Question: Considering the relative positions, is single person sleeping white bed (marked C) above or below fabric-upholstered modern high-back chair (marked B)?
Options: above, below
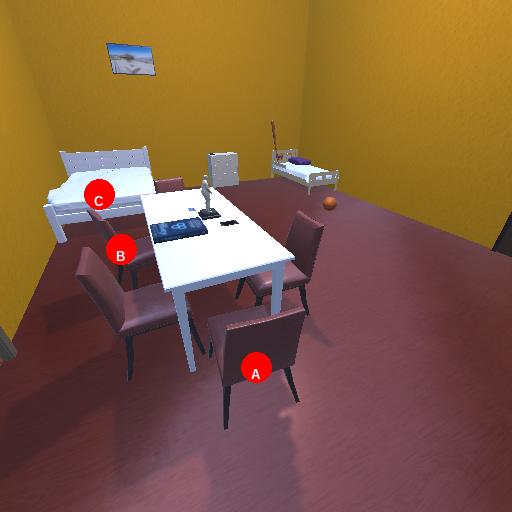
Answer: above